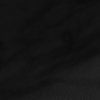
Atmospheric dust classification: not_dusty